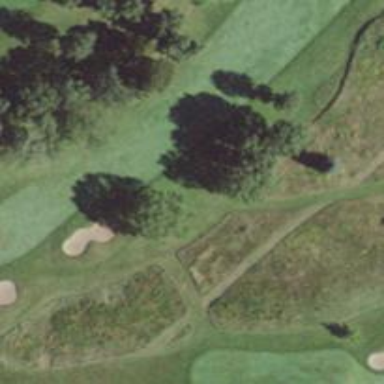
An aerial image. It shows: Golf hole.